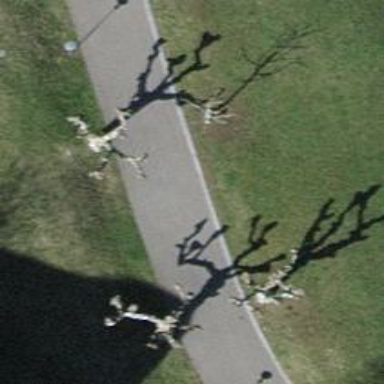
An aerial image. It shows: Avenue of deciduous broadleaved trees.